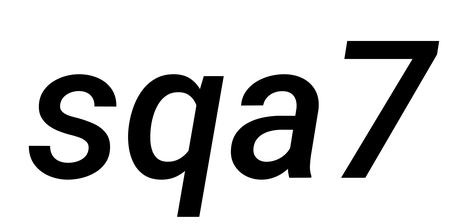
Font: Roboto-Italic_Medium_Italic